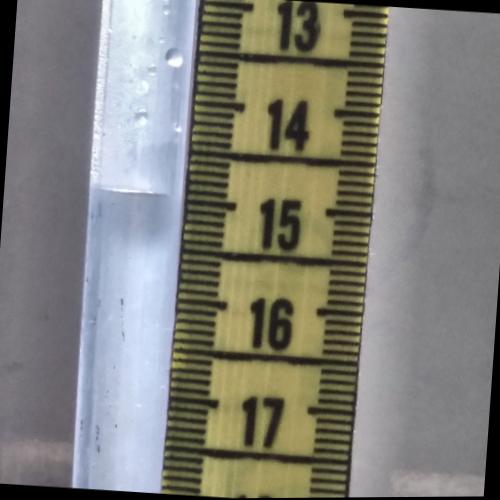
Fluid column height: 15.0 cm